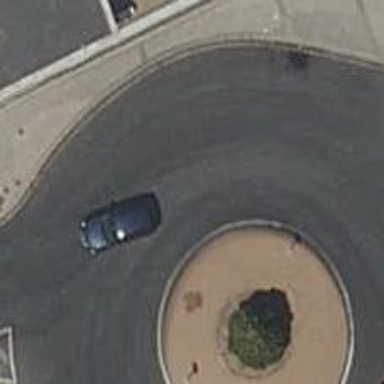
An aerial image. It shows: Residential road with asphalt surface leading to roundabout.